Question: I'm trying to adjust the plotting parameters that I would normally do with 'par(mar=c(10,4.1,4.1,2.1)' to allow for more room below the x-axis to plot these labels. Right now the variable names are running off the screen.
Is it something with the leaps package or the 'regsubsets' object that I'm plotting that doesn't recognize the 'par(mar=c(10,4.1,4.1,2.1))'
Here's a boiled down example of what I'm trying to do.
'''
require('leaps')
par(mar=c(10,4.1,4.1,2.1))
leaps <- regsubsets(mpg~disp+hp+drat+wt+qsec, data=mtcars, nbest=2, nvmax=5)
## artificially making labels longer... my labels are longer than this example dataset
labs <- sapply(leaps$xnames, function(x) paste(rep(x,5), collapse=''))
plot(leaps, scale=c('adjr2'), labels=labs))
'''

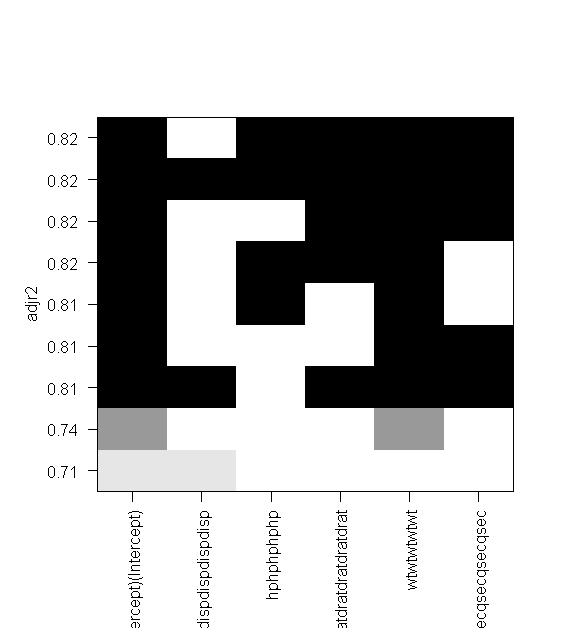
Answer: This is caused by the function ('plot.regsubsets()') setting 'mar' within the function body. This overrides the 'mar' that you set.
You can fix this by adding a 'mar' argument to the 'plot.regsubsets()' function and passing it to the 'par()' call on line 3 of the function body:
'''
plot.regsubsets<-function(x,labels=obj$xnames,main=NULL,
scale=c("bic","Cp","adjr2","r2"),
col=gray(seq(0,0.9,length=10)),mar = c(7,5,6,3)+0.1, ...){
obj<-x
lsum<-summary(obj)
par(mar=mar)
nmodels<-length(lsum$rsq)
np<-obj$np
propscale<-FALSE
sscale<-pmatch(scale[1],c("bic","Cp","adjr2","r2"),nomatch=0)
if (sscale==0)
stop(paste("Unrecognised scale=",scale))
if (propscale)
stop(paste("Proportional scaling only for probabilities"))
yscale<-switch(sscale,lsum$bic,lsum$cp,lsum$adjr2,lsum$rsq)
up<-switch(sscale,-1,-1,1,1)
index<-order(yscale*up)
colorscale<- switch(sscale,
yscale,yscale,
-log(pmax(yscale,0.0001)),-log(pmax(yscale,0.0001)))
image(z=t(ifelse(lsum$which[index,],
colorscale[index],NA+max(colorscale)*1.5)),
xaxt="n",yaxt="n",x=(1:np),y=1:nmodels,xlab="",ylab=scale[1],col=col)
laspar<-par("las")
on.exit(par(las=laspar))
par(las=2)
axis(1,at=1:np,labels=labels)
axis(2,at=1:nmodels,labels=signif(yscale[index],2))
if (!is.null(main))
title(main=main)
box()
invisible(NULL)
}
'''